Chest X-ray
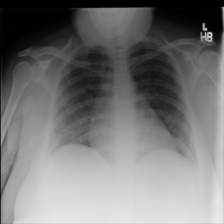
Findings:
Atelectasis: negative
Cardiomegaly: negative
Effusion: negative
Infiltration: positive
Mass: negative
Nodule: negative
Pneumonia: negative
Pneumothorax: negative
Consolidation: negative
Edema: negative
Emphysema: negative
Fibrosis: negative
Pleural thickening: negative
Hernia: negative